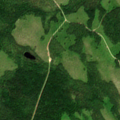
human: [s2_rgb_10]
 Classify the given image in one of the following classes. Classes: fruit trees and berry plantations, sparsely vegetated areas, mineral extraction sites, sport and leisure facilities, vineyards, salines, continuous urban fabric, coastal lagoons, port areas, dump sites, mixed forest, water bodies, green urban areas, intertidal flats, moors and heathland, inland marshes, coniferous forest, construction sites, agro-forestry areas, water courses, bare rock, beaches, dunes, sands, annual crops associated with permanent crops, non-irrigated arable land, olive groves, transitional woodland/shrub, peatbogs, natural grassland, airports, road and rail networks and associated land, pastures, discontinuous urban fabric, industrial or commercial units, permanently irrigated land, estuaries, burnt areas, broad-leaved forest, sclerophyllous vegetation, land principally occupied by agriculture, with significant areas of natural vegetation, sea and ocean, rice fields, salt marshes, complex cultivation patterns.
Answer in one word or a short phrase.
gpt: coniferous forest, transitional woodland/shrub